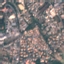
Land use / land cover class: Residential